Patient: sex M, age 64
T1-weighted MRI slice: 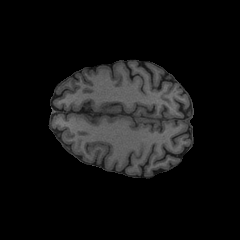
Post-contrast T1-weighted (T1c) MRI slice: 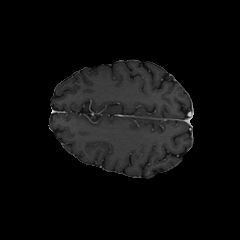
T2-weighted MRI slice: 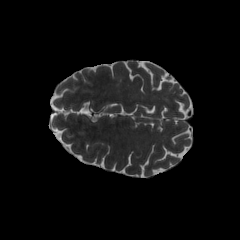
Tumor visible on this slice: no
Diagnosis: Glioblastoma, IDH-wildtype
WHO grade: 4